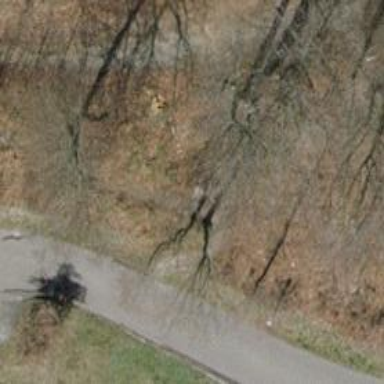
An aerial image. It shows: Unpaved path.